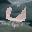
Label: 4